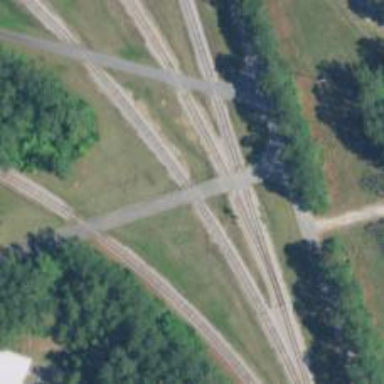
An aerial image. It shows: Railway level crossing.